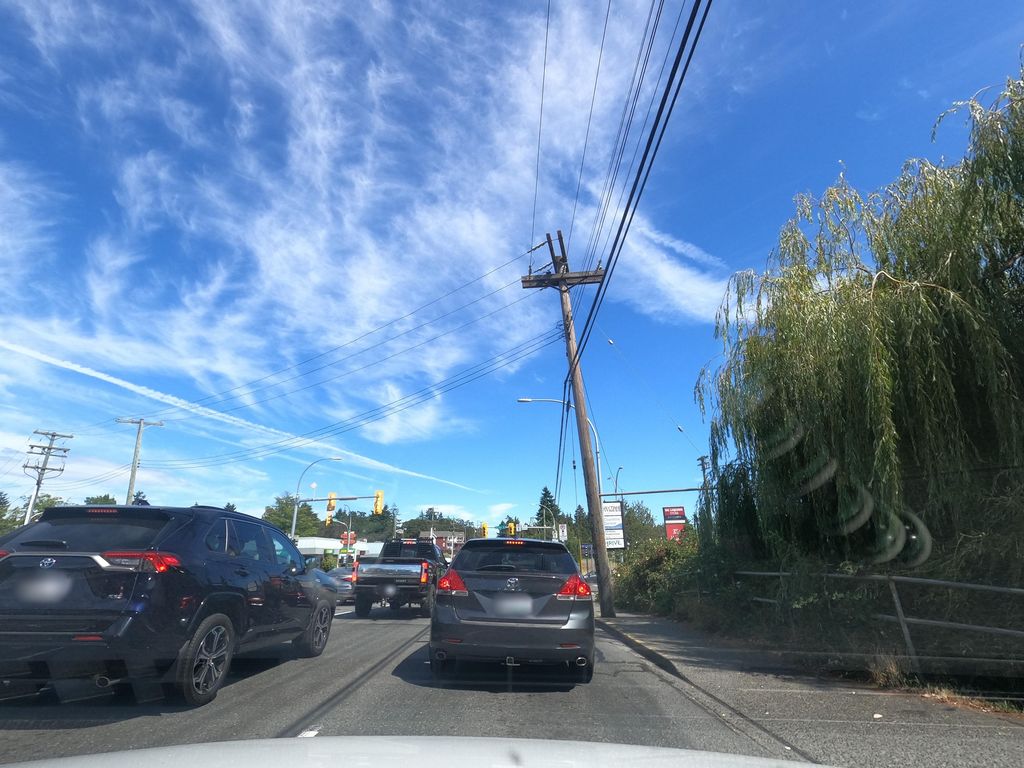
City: victoria